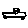
Label: car